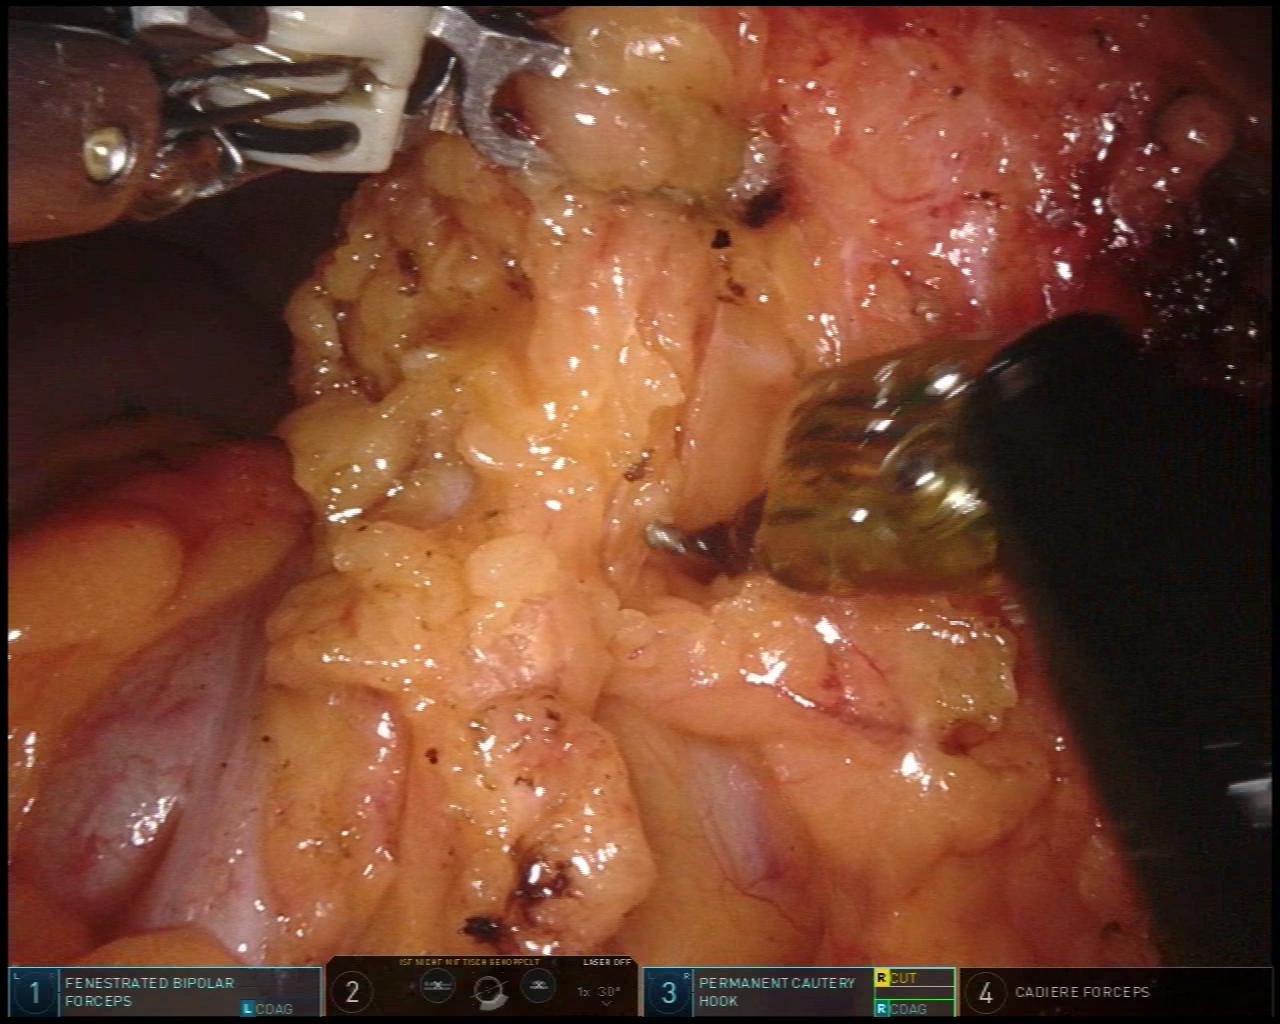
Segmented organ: stomach
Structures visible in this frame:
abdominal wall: yes
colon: yes
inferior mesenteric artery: no
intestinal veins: no
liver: no
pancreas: no
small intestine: no
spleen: no
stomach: yes
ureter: no
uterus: no
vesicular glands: no